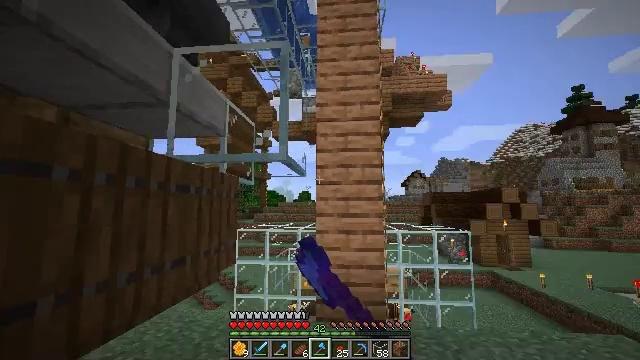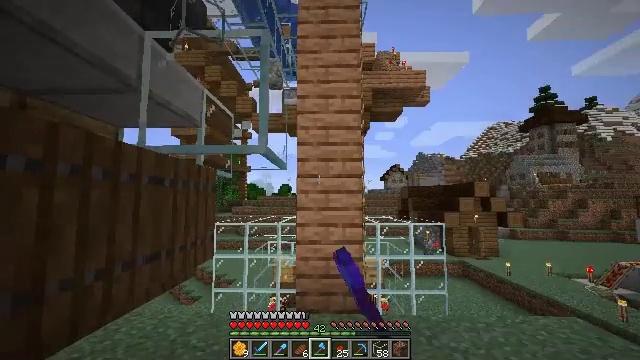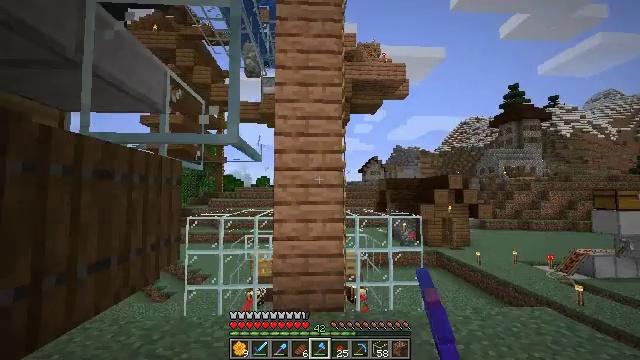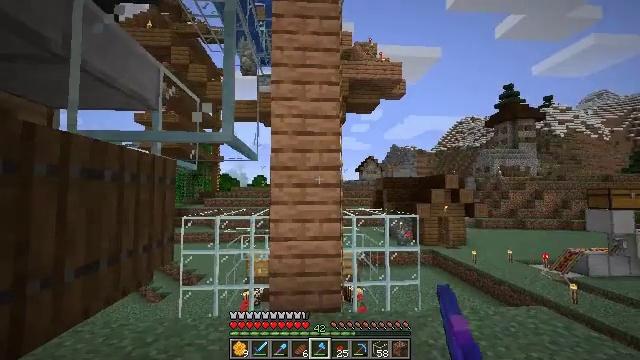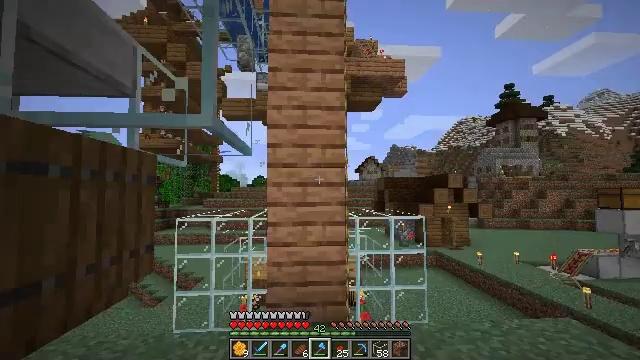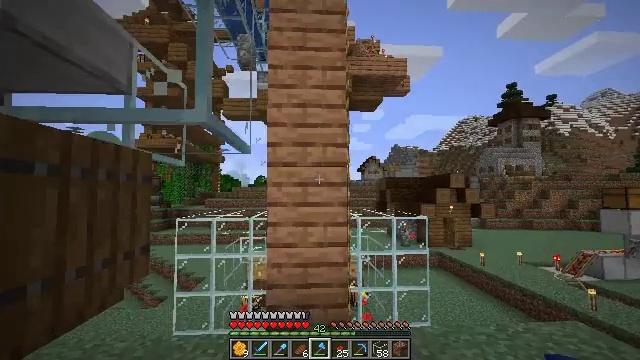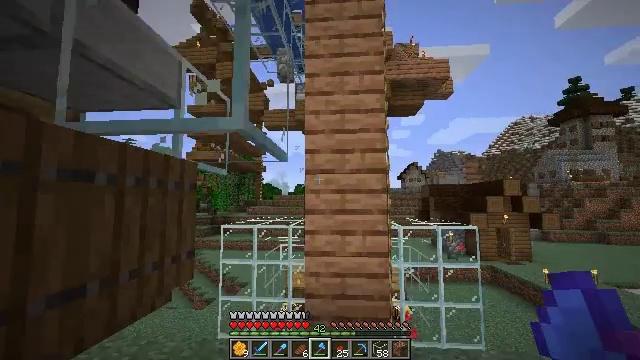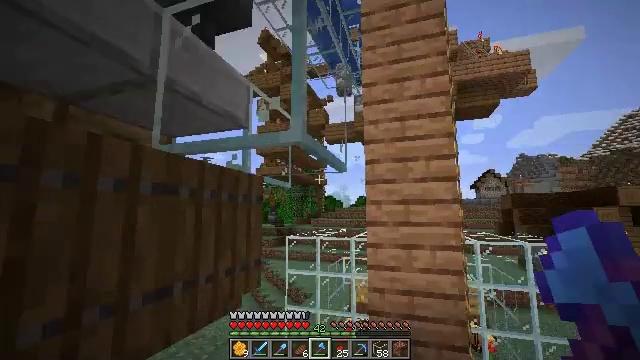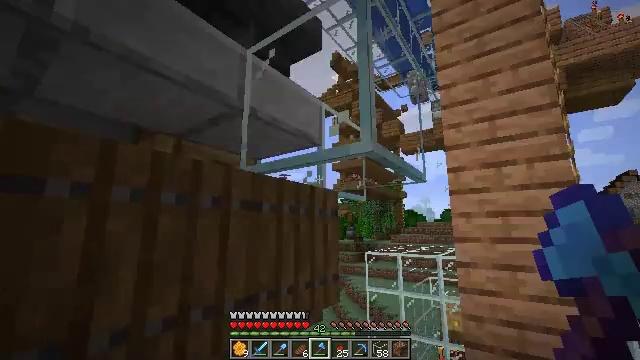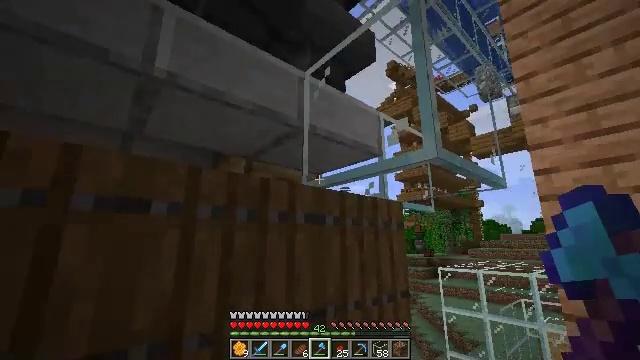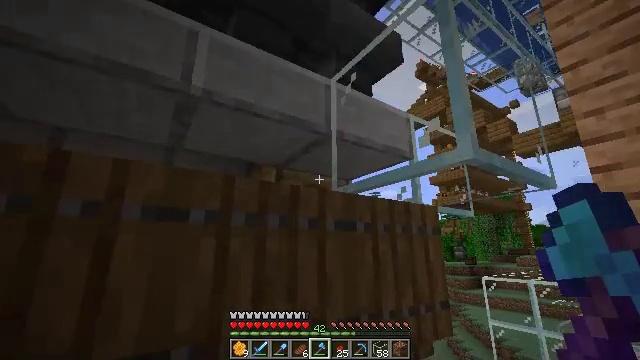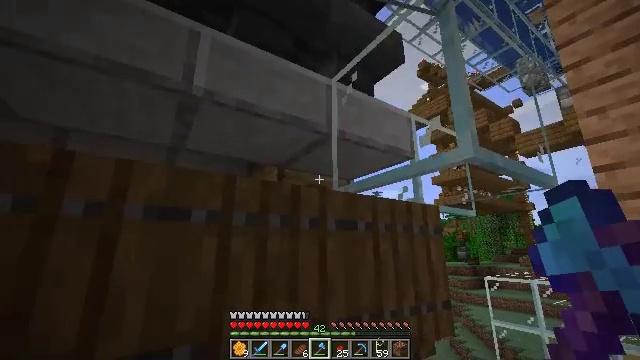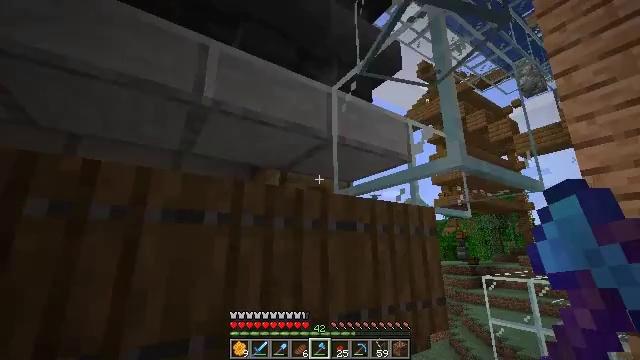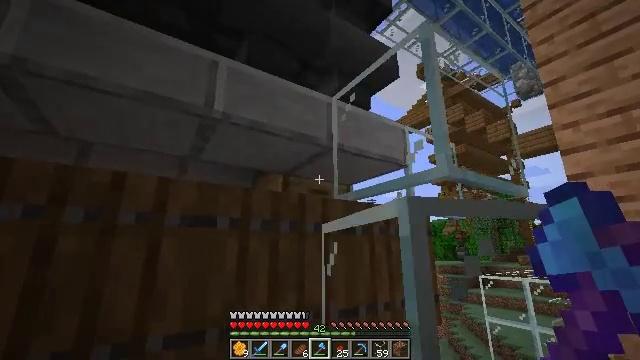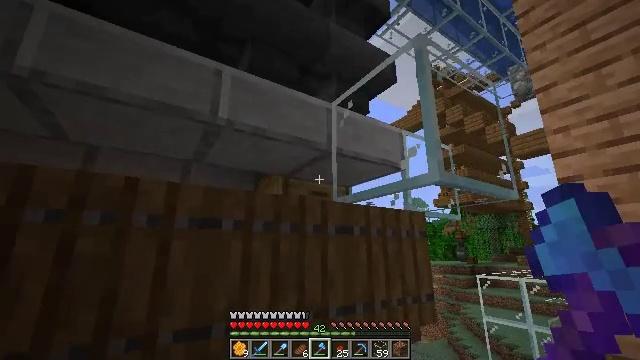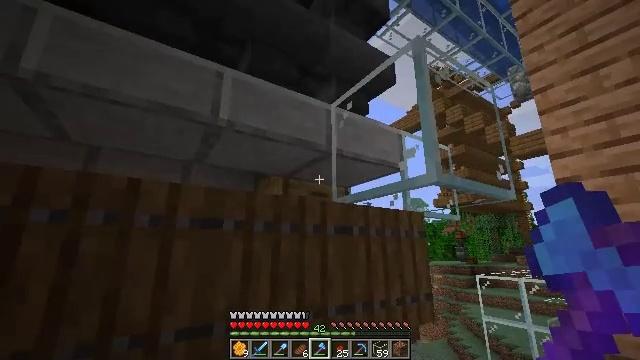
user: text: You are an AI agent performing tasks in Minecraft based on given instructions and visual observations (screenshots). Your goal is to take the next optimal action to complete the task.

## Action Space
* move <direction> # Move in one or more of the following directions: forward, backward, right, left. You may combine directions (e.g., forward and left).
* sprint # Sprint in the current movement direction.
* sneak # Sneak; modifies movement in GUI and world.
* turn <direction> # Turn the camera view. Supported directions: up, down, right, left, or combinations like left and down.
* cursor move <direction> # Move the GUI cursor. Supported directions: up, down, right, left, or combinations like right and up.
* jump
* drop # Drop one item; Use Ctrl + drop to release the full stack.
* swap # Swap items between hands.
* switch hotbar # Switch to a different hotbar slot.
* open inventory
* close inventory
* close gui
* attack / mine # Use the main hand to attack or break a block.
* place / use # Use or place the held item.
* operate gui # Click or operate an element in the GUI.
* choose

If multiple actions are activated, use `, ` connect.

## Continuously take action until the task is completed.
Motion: motion action
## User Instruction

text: Hit the beehive to retrieve it.
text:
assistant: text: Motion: move forward, turn right and down
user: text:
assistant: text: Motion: move forward, turn right and down
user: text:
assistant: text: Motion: move forward
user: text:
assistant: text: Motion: move forward
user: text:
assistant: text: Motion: no_op
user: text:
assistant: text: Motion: turn left and up
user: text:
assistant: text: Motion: turn left and up
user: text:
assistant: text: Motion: turn left and up
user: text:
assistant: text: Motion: turn left and up
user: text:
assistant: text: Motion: turn left and up
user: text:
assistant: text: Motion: move back
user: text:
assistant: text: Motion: move back
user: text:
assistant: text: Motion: no_op
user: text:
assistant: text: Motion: no_op
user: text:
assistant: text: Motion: no_op
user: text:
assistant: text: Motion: no_op
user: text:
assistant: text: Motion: no_op
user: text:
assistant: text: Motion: no_op
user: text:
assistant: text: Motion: no_op
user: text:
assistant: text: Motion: no_op
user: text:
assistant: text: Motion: no_op
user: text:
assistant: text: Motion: no_op
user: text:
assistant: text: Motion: no_op
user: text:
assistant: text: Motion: attack / mine
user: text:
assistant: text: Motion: attack / mine
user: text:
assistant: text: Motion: attack / mine
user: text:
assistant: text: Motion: attack / mine
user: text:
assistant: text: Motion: attack / mine
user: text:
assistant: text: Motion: attack / mine
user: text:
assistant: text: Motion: attack / mine